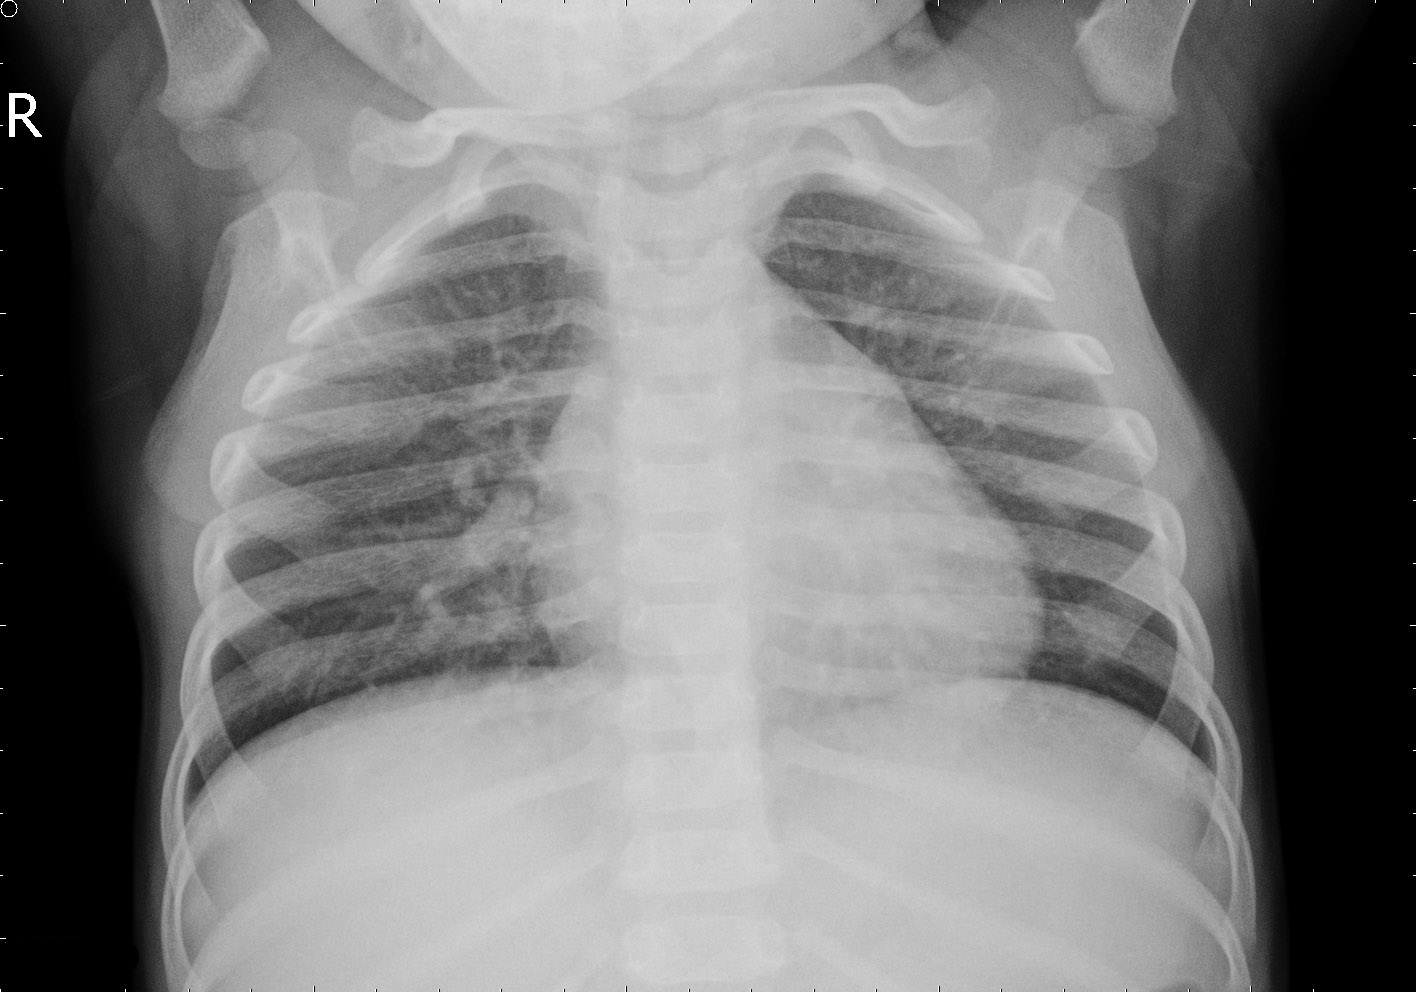
Diagnosis: NORMAL